Field crop: maize
Growth stage: 1
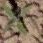
Species: atriplex